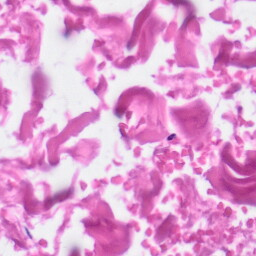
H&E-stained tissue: Skin